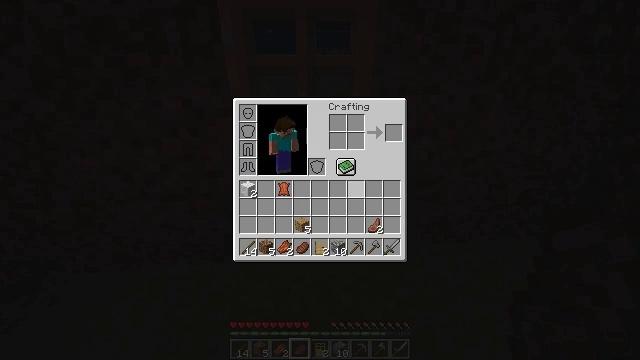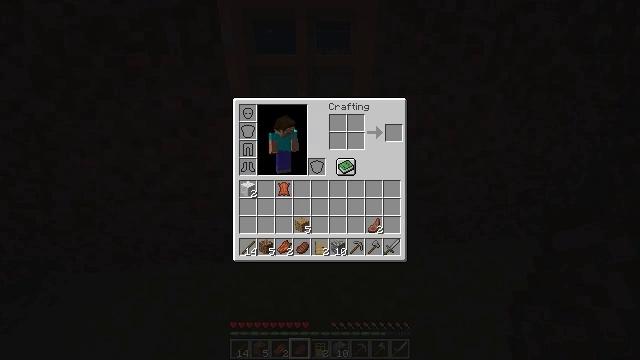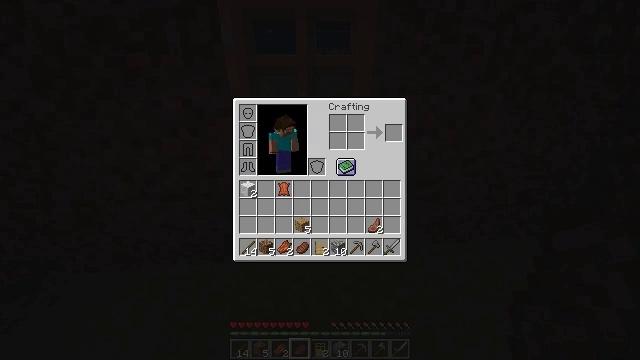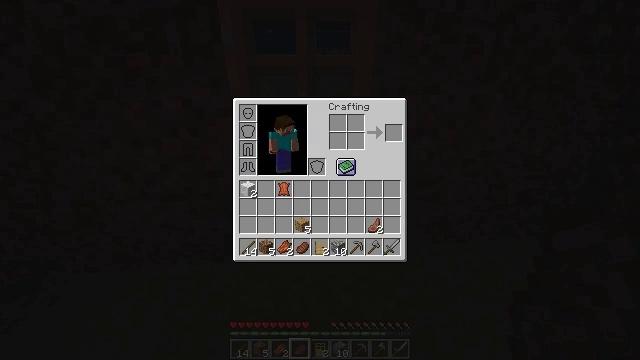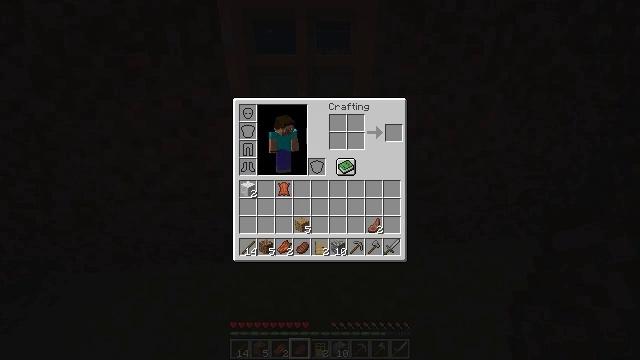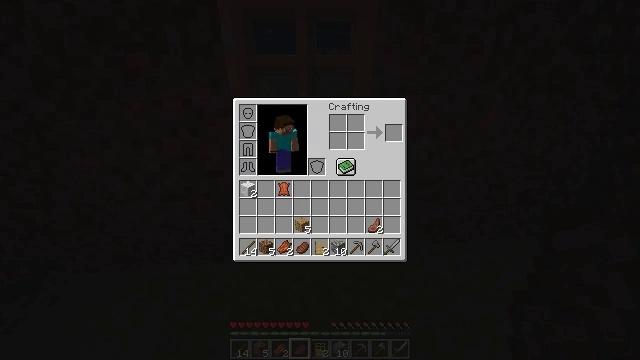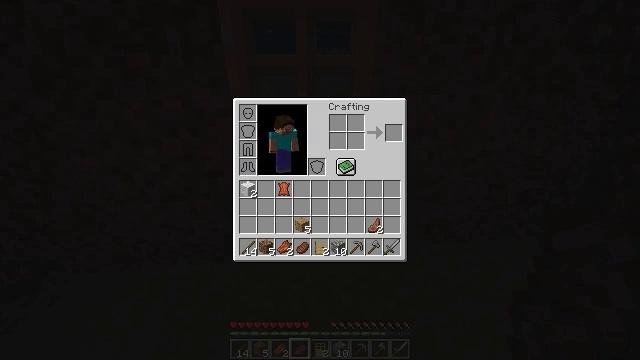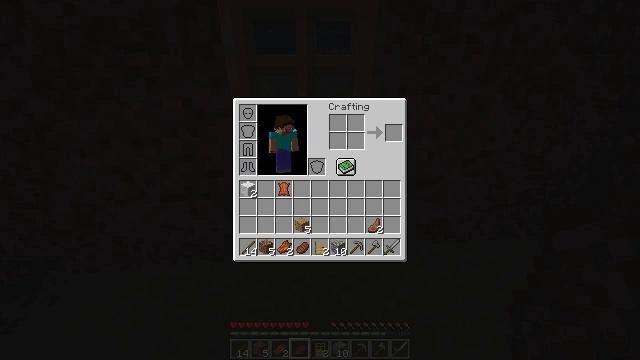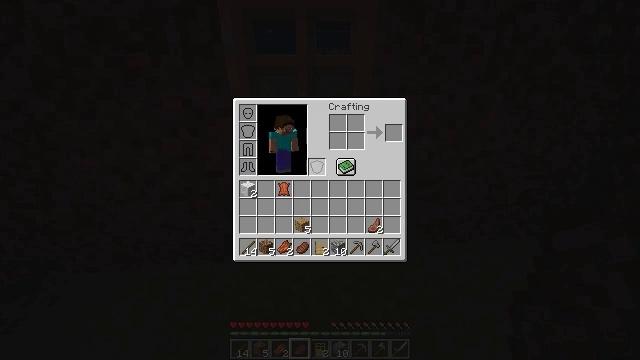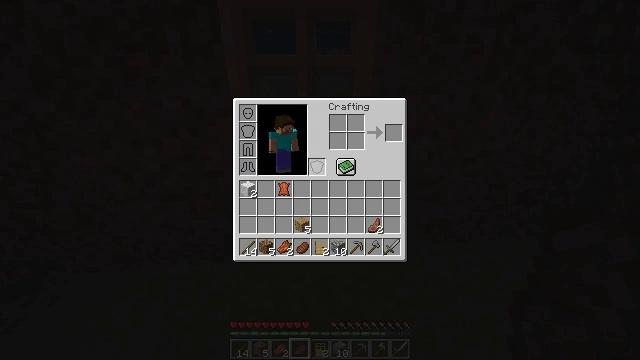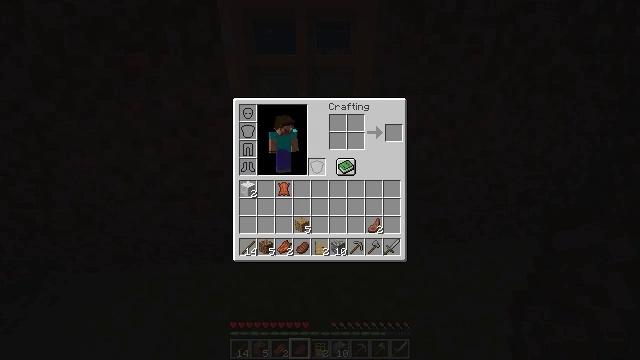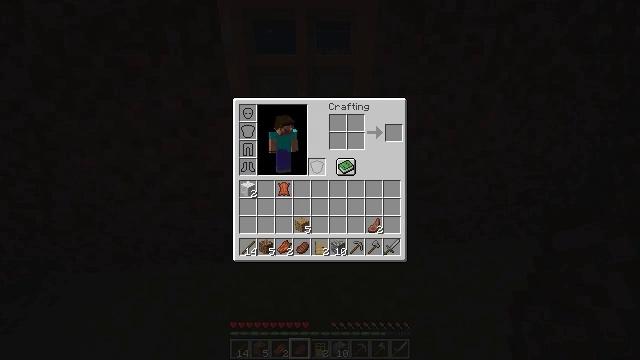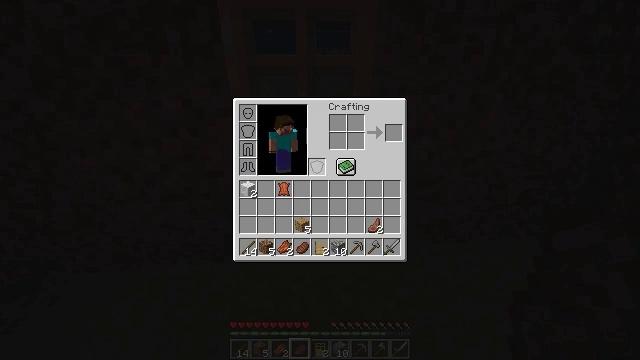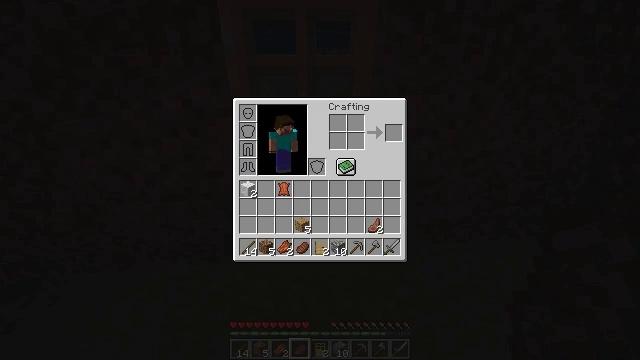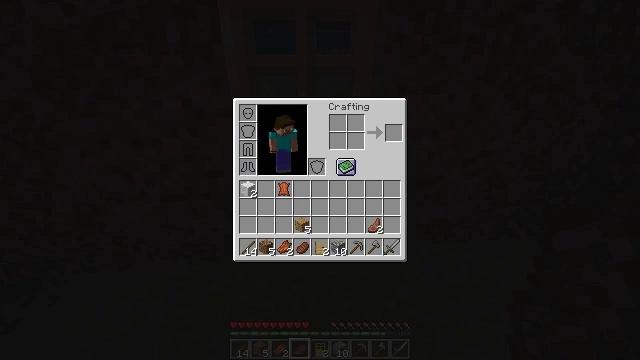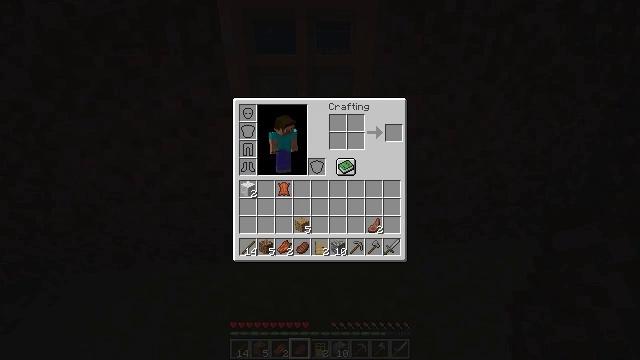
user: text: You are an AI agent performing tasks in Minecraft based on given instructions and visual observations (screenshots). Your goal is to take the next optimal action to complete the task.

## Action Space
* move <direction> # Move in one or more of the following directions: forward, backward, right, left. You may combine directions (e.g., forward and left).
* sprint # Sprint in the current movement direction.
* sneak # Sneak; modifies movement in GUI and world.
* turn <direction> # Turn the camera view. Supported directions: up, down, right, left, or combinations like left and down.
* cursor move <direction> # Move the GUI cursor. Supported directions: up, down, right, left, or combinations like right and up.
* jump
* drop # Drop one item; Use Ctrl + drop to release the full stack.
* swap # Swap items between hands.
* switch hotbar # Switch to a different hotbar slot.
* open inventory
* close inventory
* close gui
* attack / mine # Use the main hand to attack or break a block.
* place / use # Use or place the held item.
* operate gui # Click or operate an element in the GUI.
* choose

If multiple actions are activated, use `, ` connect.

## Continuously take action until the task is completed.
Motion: motion action
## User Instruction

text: Get a stone hoe by crafting it with the necessary materials.
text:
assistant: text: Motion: no_op
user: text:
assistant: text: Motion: cursor move up
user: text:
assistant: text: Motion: cursor move left
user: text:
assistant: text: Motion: no_op
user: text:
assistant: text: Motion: no_op
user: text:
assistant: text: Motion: no_op
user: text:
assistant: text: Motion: no_op
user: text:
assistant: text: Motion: no_op
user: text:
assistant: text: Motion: cursor move left
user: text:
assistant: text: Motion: no_op
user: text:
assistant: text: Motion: no_op
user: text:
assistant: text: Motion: no_op
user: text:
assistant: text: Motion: cursor move right
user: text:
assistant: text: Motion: cursor move right
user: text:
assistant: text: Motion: cursor move right
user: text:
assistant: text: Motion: no_op
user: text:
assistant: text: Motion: no_op
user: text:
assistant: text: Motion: no_op
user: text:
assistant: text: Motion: cursor move left
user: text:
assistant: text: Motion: no_op
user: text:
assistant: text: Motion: no_op
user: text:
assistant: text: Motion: no_op
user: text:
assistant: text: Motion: no_op
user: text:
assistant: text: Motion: no_op
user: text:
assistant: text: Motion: operate gui
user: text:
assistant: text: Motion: operate gui
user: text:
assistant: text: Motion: no_op
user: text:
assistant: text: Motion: no_op
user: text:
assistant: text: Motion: no_op
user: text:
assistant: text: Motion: no_op